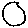
Label: circle